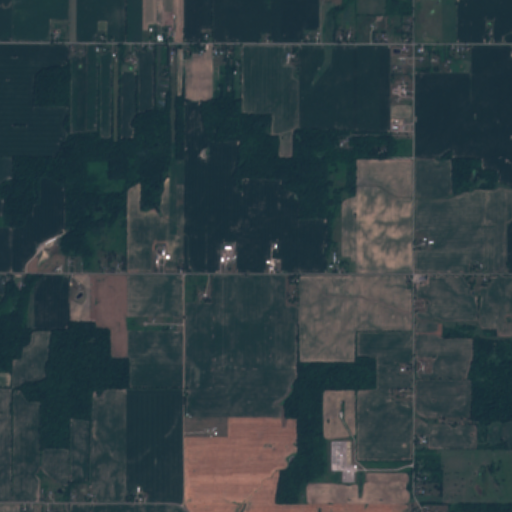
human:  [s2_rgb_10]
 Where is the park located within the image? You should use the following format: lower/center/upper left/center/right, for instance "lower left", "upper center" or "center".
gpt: The park is located in the center right of the image.
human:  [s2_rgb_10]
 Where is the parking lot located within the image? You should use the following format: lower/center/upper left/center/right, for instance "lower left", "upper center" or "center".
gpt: The parking lot is located in the center right of the image.
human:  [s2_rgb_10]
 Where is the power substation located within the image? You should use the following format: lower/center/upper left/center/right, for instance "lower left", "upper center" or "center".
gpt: The power substation is located in the lower right of the image.
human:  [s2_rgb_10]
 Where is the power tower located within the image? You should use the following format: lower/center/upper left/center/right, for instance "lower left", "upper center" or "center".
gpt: The power tower is located in the lower right of the image.
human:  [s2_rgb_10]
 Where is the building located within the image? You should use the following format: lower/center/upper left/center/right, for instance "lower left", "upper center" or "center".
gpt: The building is located in the lower right of the image.
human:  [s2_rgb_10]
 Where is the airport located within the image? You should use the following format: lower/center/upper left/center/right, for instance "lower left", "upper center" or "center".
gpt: There is no airport in the image.